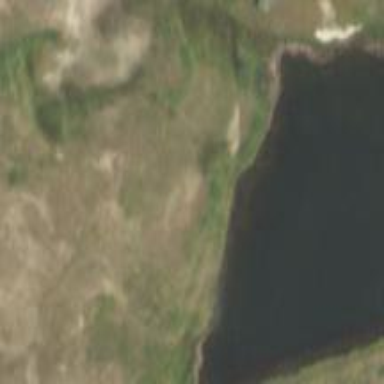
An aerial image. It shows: Reservoir.